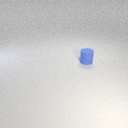
small blue rubber cylinder